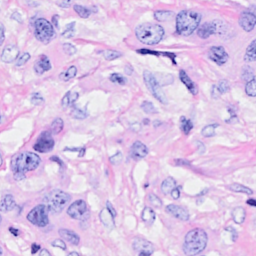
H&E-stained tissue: Breast